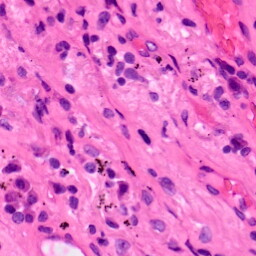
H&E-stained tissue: Lung